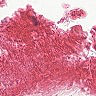
Metastatic tissue present: no